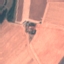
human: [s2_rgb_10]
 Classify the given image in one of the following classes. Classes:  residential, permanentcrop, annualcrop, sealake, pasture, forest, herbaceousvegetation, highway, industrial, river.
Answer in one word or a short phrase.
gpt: AnnualCrop